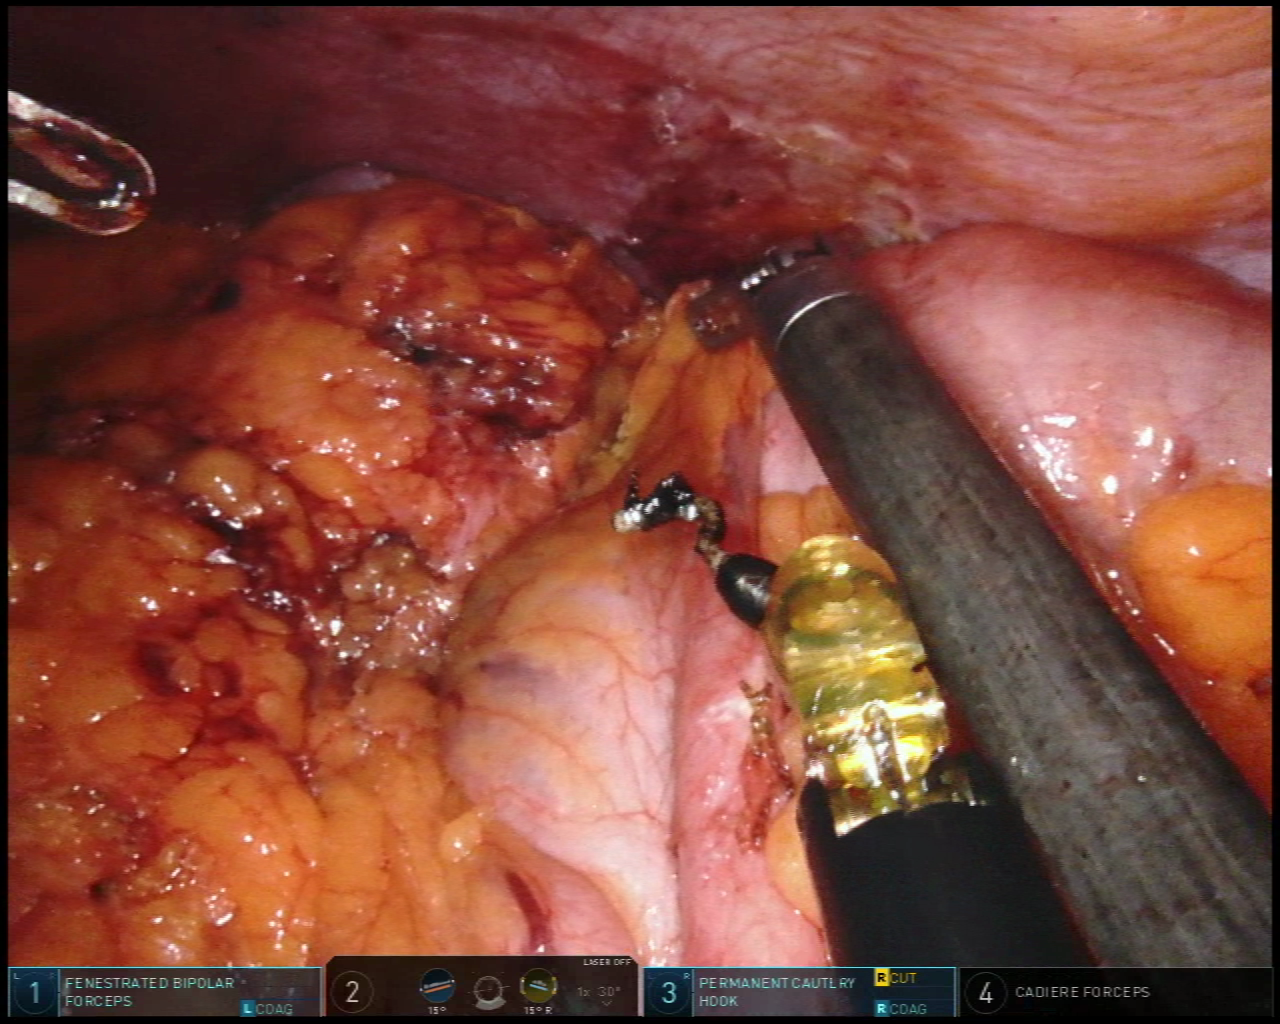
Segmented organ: spleen
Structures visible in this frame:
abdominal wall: yes
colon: yes
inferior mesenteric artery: no
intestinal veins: no
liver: no
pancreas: no
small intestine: no
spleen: yes
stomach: no
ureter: no
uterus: no
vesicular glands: no